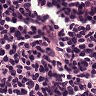
Metastatic tissue present: no